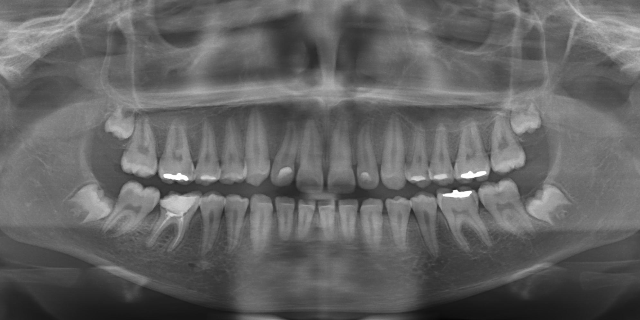
adult